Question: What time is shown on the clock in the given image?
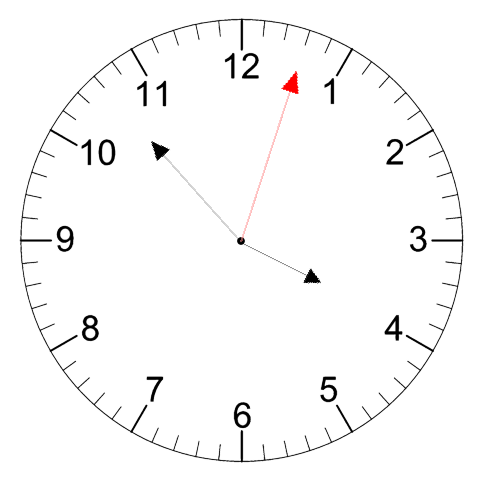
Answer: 03:53:03